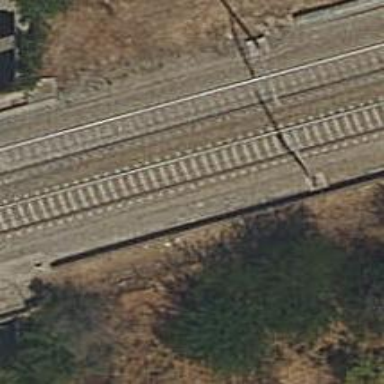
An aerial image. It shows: Railway track with contact line for electrification.